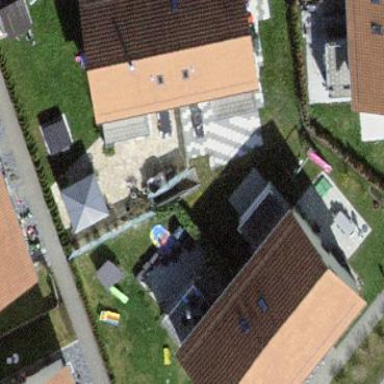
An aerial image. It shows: Semidetached house with gabled roof.